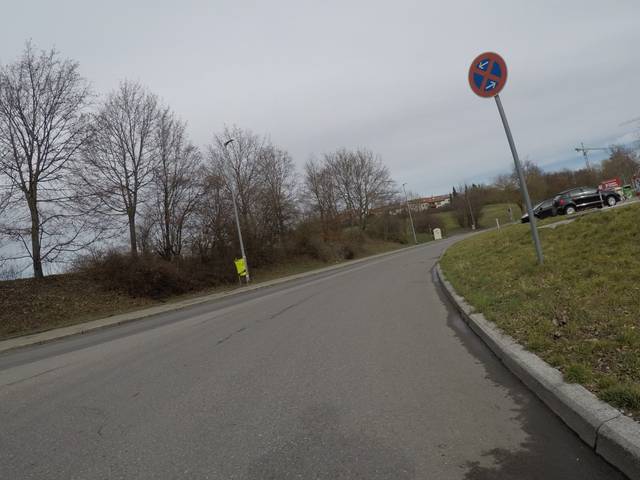
Region: Germany
Coordinates: 48.498, 9.197